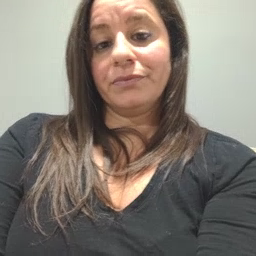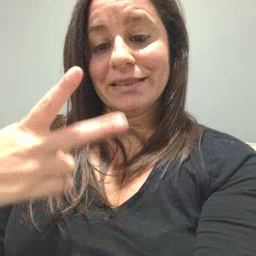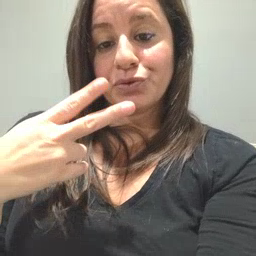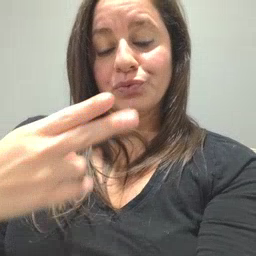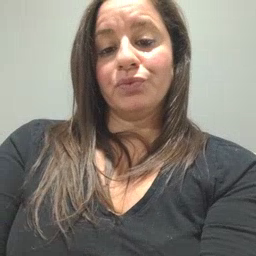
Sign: scissors